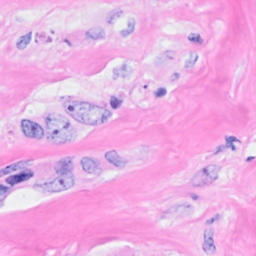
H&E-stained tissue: Breast